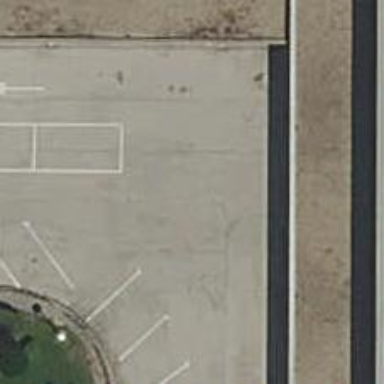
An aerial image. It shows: Parking aisle designated as service road.